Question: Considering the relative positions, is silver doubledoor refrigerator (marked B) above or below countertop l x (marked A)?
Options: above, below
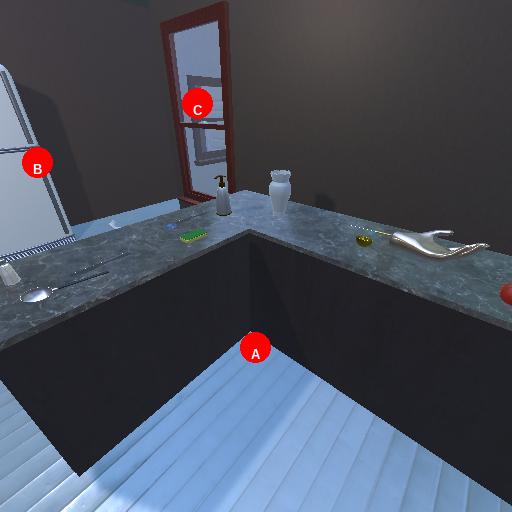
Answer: above